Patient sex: M
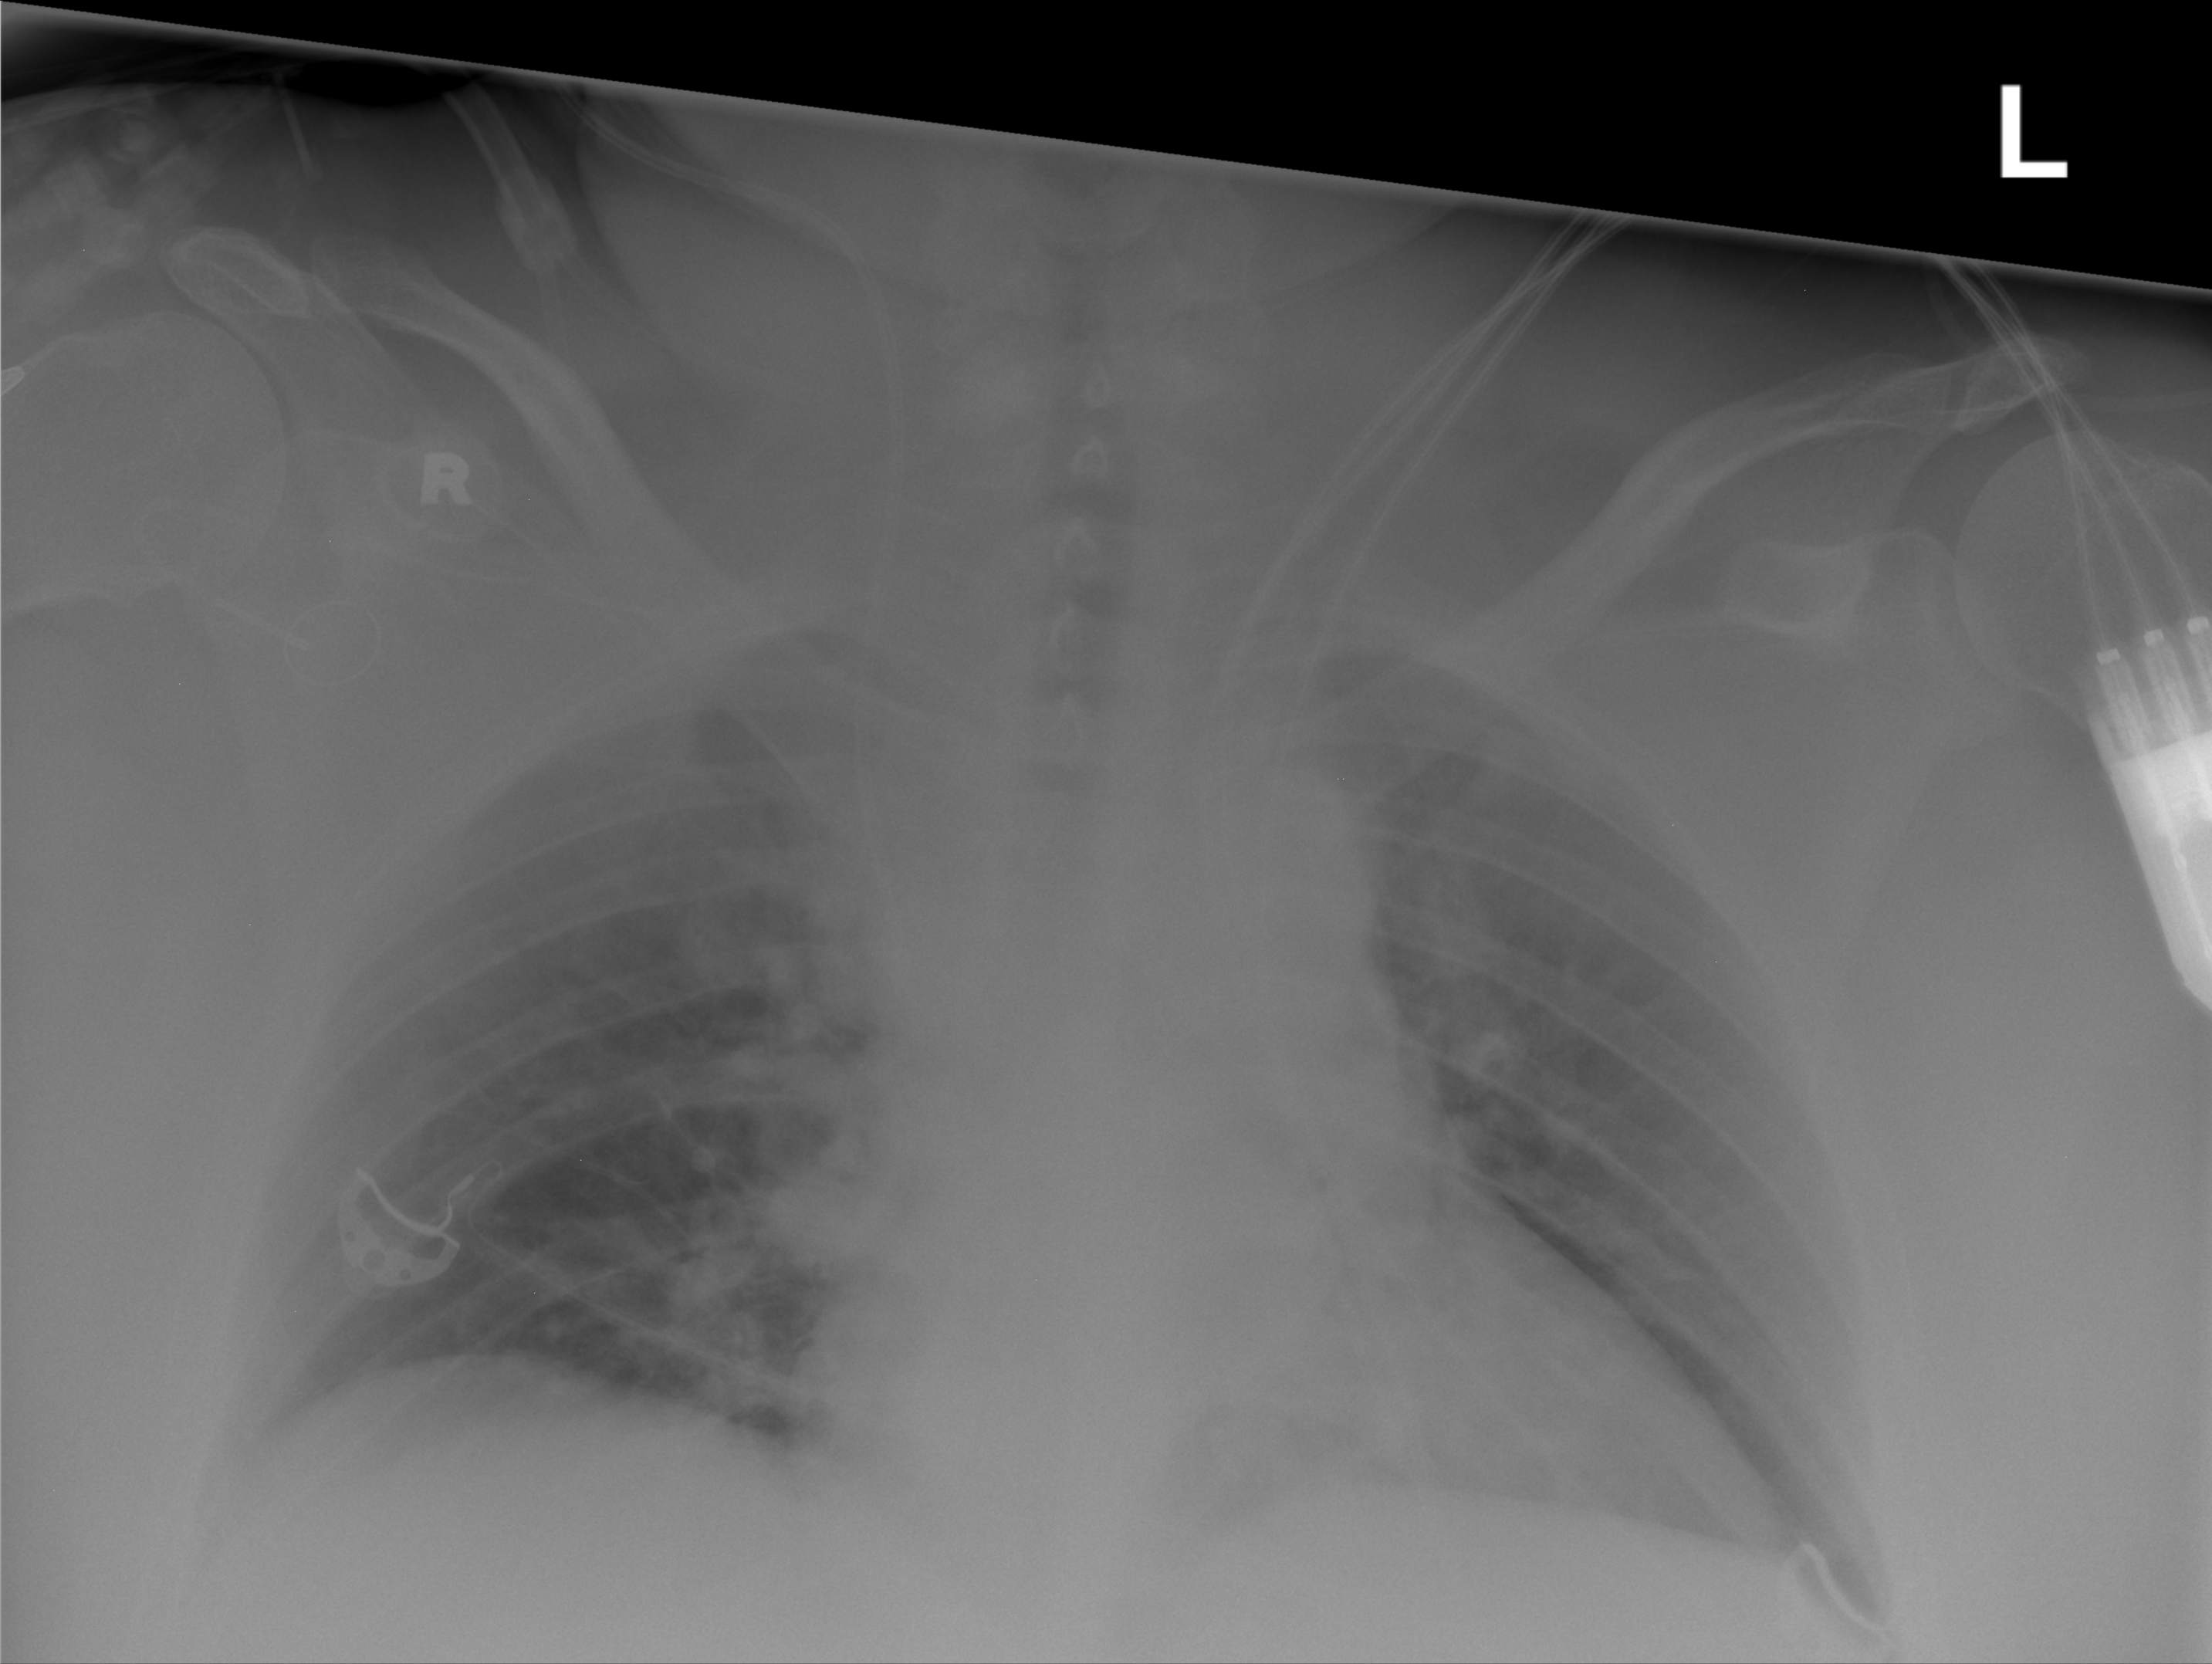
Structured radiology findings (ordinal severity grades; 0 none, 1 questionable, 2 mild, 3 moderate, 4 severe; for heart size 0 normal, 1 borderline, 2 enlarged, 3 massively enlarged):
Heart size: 0
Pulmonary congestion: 3
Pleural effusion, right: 0
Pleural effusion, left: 0
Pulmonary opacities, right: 0
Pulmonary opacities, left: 0
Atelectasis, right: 0
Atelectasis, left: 0